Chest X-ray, AP view. Patient: 46 years old, sex F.
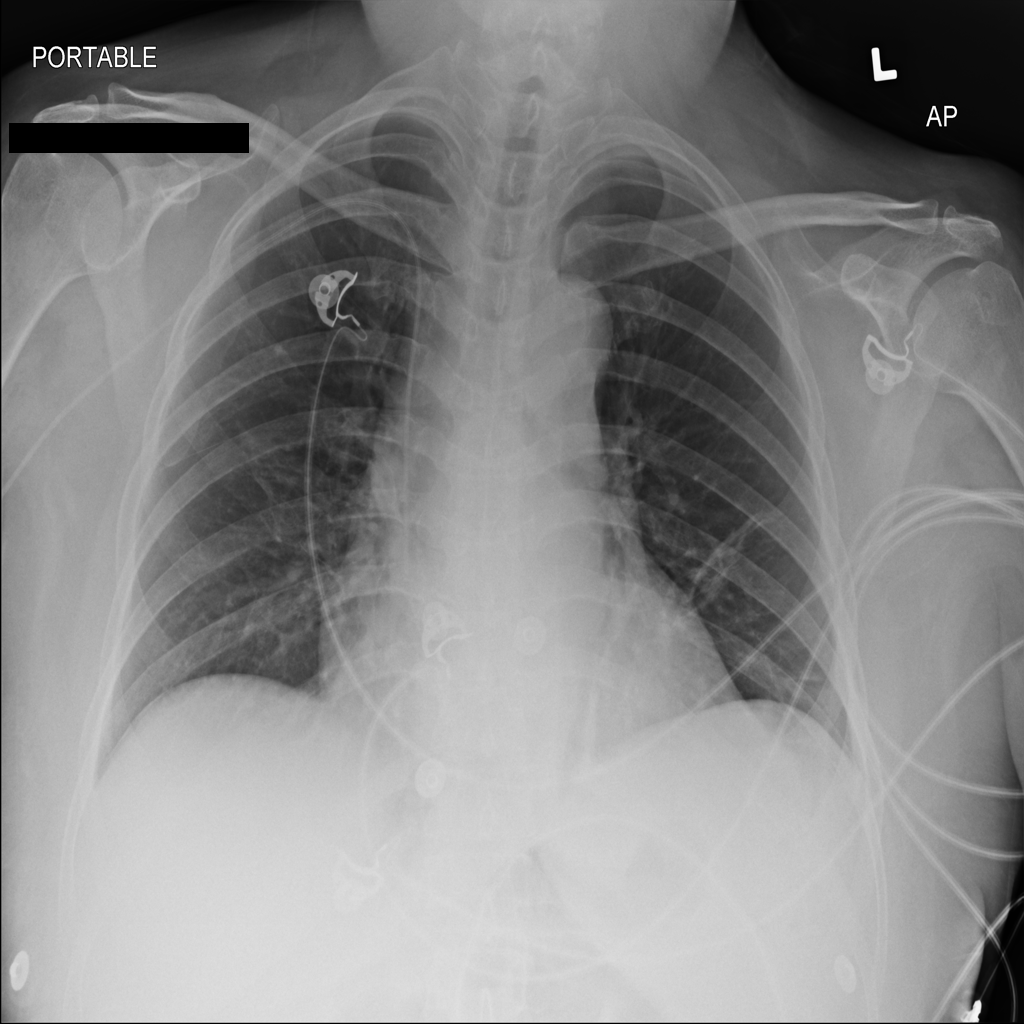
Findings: Atelectasis